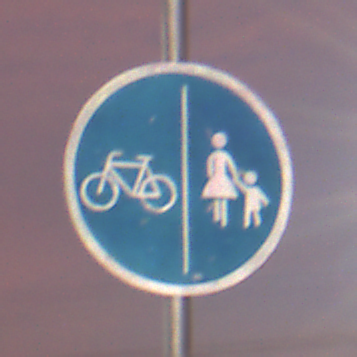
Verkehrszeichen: GetrennterRadUndGehwegRadwegLinks
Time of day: SunriseSunset
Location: Outdoor (Urban)
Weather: PartlyCloudy
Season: NotSpecified
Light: Artificial